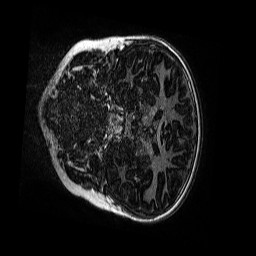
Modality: MP2RAGE
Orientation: coronal
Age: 8
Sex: female
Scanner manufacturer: siemens
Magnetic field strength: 3 T
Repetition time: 4 s
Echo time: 0.00299 s